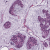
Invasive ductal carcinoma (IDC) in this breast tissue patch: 1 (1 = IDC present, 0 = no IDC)